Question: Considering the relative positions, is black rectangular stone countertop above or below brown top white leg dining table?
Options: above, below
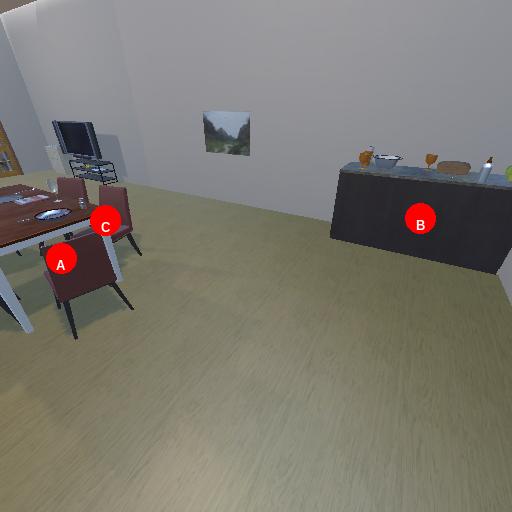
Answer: above